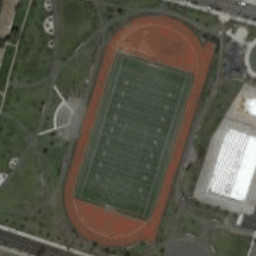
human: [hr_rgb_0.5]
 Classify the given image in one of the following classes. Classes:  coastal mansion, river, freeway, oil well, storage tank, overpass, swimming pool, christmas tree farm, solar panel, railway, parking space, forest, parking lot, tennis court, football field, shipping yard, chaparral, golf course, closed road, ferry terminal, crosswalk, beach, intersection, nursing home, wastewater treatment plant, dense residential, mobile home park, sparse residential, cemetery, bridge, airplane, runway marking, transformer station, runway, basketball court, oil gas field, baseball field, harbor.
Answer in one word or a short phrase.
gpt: football field